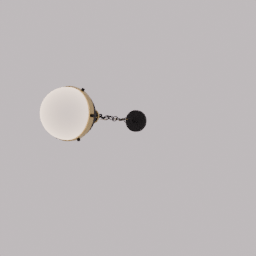
Label: lighting